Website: apple
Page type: payment
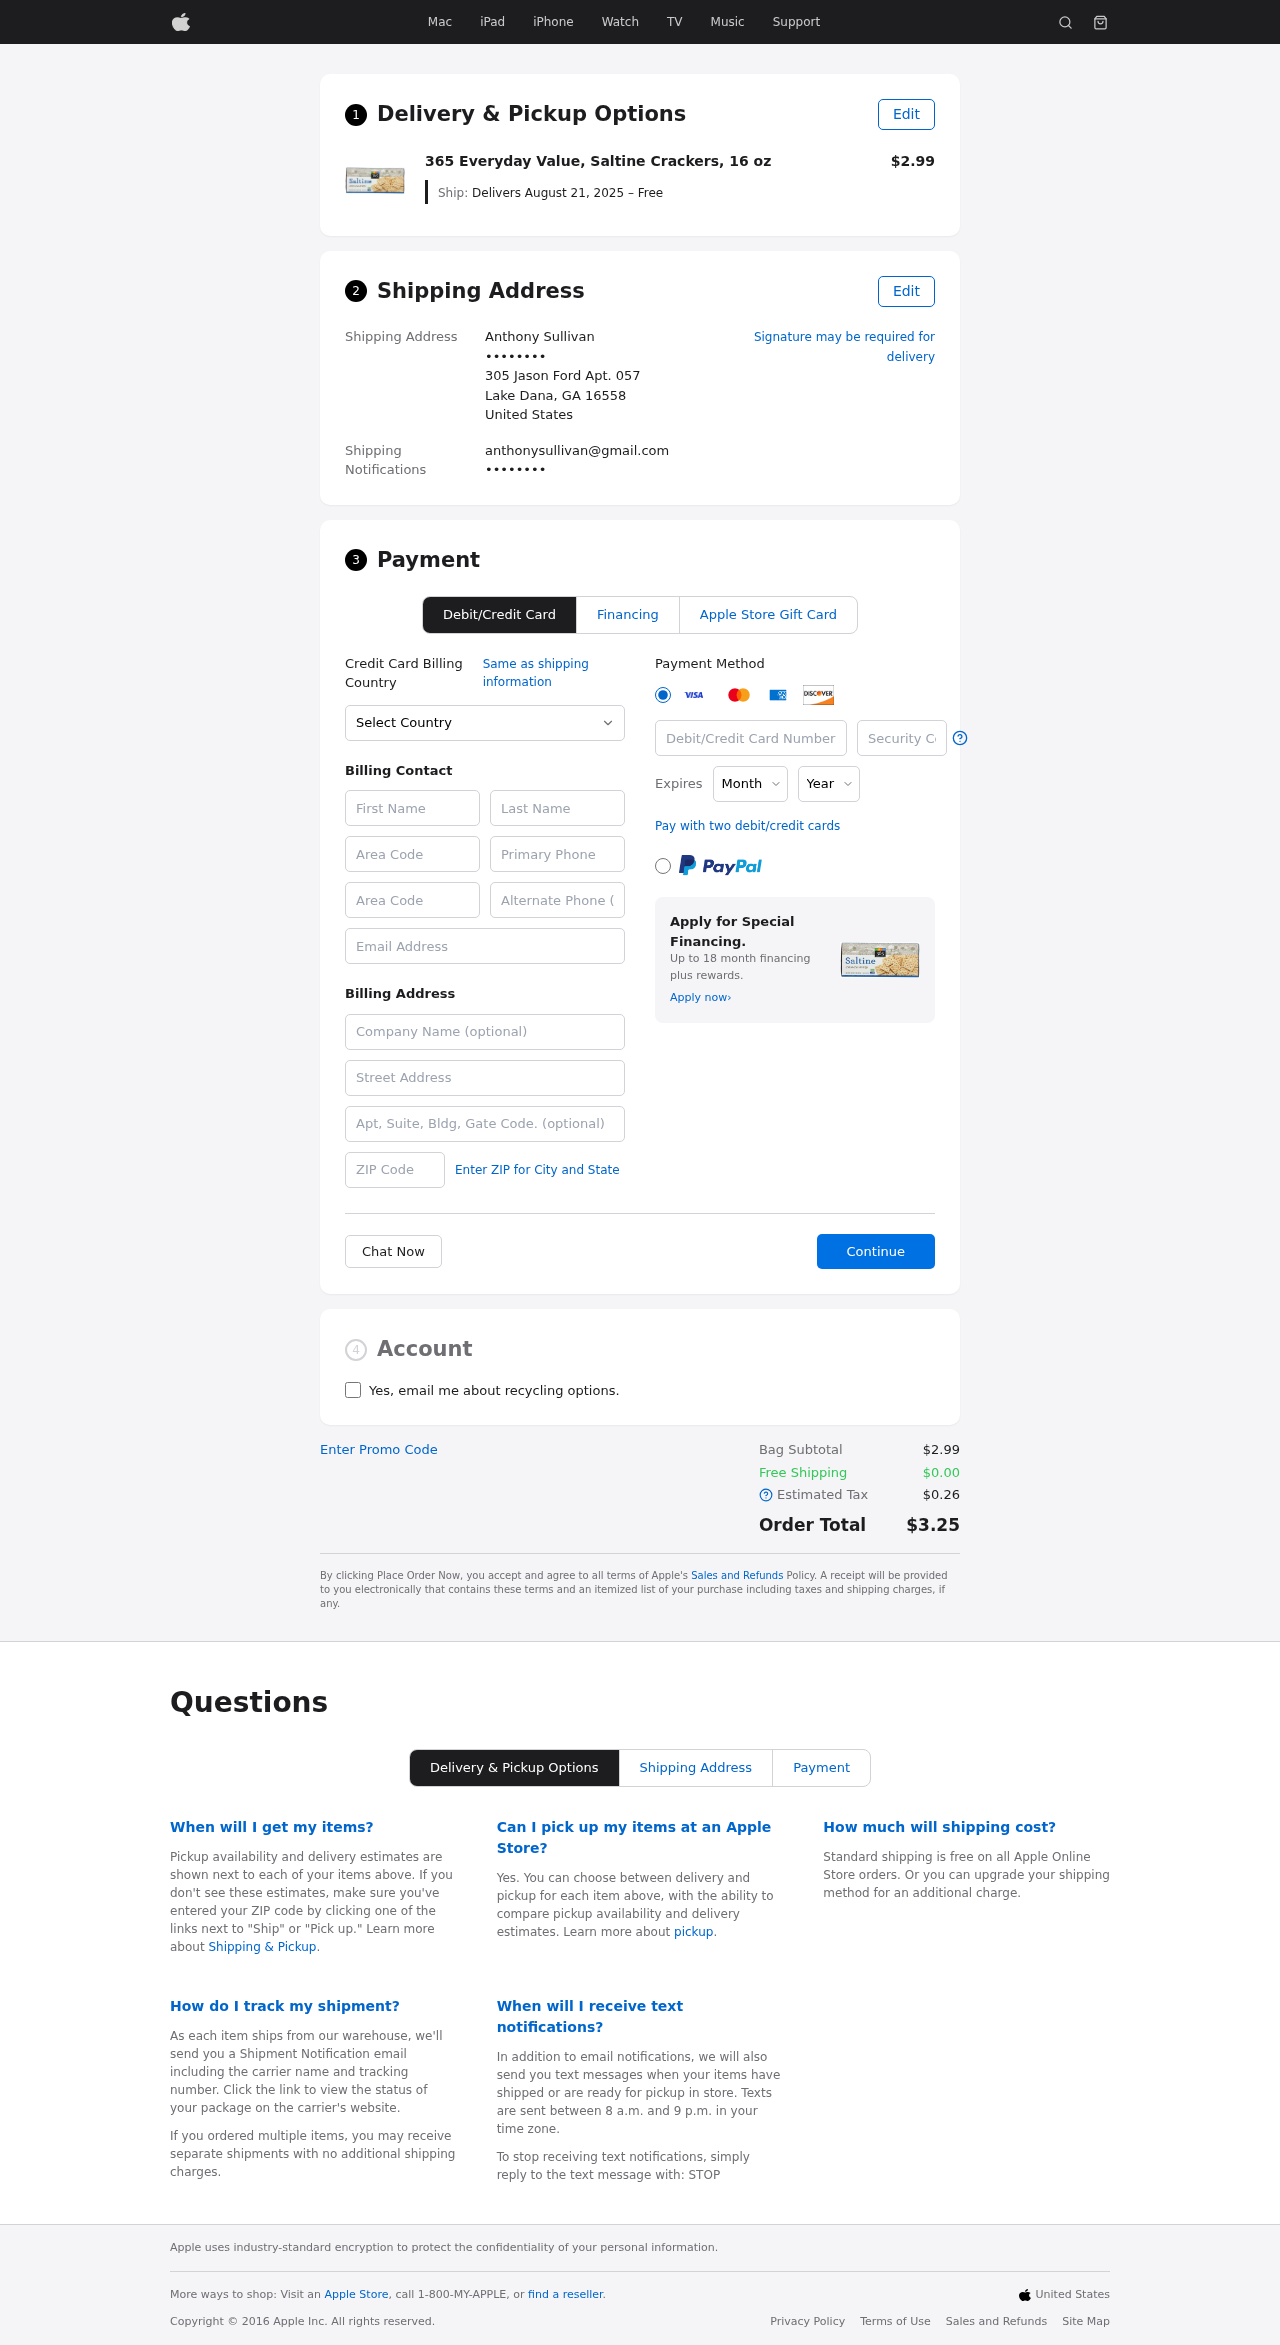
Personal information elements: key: PII_CARD_CVV
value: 906
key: PII_CARD_EXPIRY_MONTH
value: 02
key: PII_CARD_EXPIRY_YEAR
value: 29
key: PII_CARD_NUMBER
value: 4638 2354 0939 9007
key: PII_CITY_STATE_ZIP
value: Lake Dana, GA 16558
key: PII_COUNTRY
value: United States
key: PII_EMAIL
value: anthonysullivan@gmail.com
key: PII_EMAIL2
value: anthonysullivan@gmail.com
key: PII_FIRSTNAME
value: Anthony
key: PII_FULLNAME
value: Anthony Sullivan
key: PII_LASTNAME
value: Sullivan
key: PII_PHONE3
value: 7068953851
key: PII_PHONE_AREA
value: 706
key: PII_SECURITY_CODE
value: ID04
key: PII_STREET
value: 305 Jason Ford Apt. 057
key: PII_PHONE
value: ••••••••
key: PII_PHONE2
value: ••••••••
Product elements: key: PRODUCT1_NAME
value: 365 Everyday Value, Saltine Crackers, 16 oz
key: PRODUCT1_PRICE
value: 2.99
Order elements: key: ORDER_DELIVERY_DATE
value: Delivers August 21, 2025 – Free
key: ORDER_SUBTOTAL
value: $2.99
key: ORDER_SHIPPING_COST
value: $0.00
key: ORDER_TAX
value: $0.26
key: ORDER_TOTAL
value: $3.25